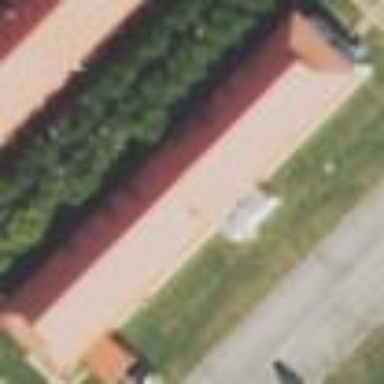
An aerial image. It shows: Dormitory building.